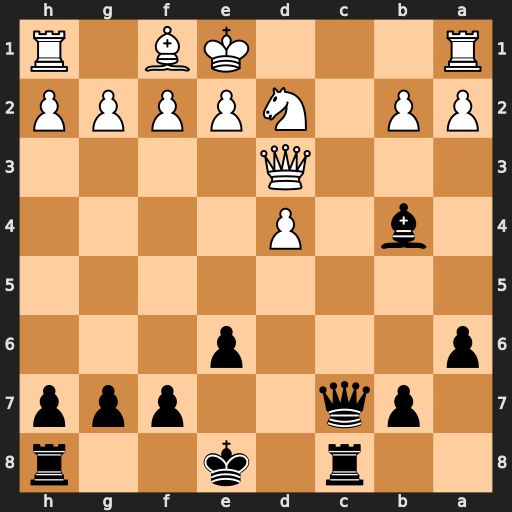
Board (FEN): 2r1k2r/1pq2ppp/p3p3/8/1b1P4/3Q4/PP1NPPPP/R3KB1R
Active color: b
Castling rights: KQk
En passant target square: -
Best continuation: Qc1+ Rxc1 Rxc1#